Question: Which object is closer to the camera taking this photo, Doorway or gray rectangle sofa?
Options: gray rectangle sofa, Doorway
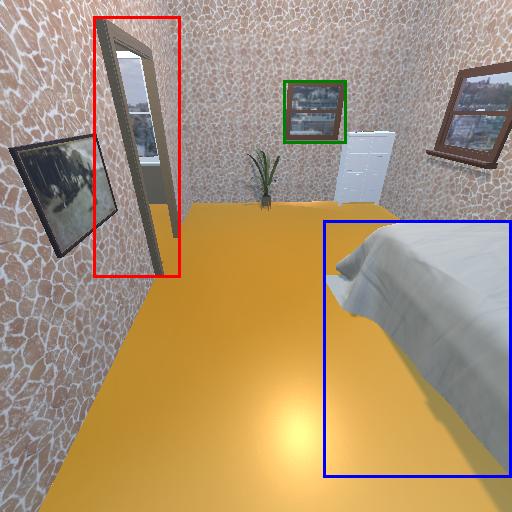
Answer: gray rectangle sofa